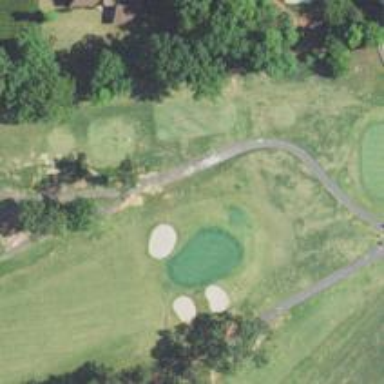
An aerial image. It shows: Golf hole.